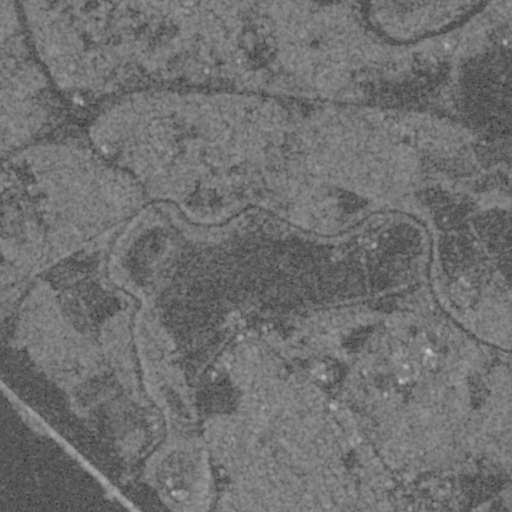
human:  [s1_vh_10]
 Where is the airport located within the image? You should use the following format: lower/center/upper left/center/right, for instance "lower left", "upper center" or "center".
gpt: The airport is located in the upper left of the image.
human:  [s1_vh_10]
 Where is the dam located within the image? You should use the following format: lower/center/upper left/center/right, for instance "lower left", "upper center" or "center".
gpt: The dam is located in the lower left of the image.
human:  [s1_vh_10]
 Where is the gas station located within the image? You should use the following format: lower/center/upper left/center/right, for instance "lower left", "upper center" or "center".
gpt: The gas station is located in the lower right of the image.
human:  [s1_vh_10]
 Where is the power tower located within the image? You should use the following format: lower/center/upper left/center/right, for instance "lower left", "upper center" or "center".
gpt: The power tower is located in the lower right of the image.
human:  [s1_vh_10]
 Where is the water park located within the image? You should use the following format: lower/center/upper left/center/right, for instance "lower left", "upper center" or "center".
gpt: The water park is located in the center right of the image.
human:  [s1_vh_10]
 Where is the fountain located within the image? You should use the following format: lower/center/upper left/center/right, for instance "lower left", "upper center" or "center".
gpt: The fountain is located in the center of the image.
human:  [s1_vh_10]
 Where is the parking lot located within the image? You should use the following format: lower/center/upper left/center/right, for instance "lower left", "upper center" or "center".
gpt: There is no parking lot in the image.

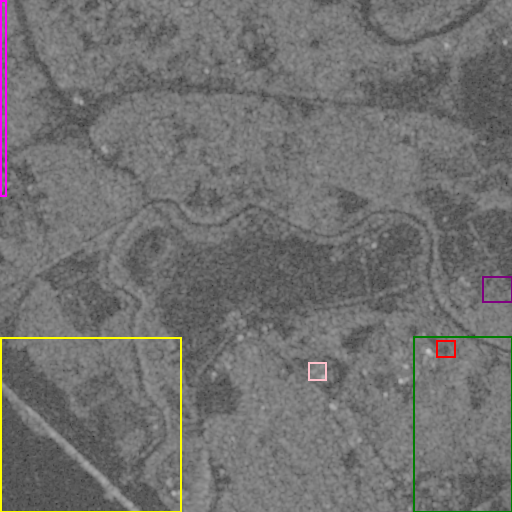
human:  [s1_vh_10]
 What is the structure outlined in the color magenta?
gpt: The structure outlined in magenta is an airport.
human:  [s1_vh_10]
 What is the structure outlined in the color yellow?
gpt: The structure outlined in yellow is a dam.
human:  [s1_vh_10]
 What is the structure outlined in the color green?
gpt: The structure outlined in green is a park.
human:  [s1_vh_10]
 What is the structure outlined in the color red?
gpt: The structure outlined in red is a parking lot.
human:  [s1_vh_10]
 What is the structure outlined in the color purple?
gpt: The structure outlined in purple is a water park.
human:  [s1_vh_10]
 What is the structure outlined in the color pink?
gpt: The structure outlined in pink is a building.
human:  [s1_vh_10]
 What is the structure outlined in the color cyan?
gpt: There is no cyan outline.